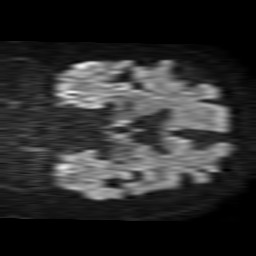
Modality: TRACE
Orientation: coronal
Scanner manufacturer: philips
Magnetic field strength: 1.5 T
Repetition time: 3.664 s
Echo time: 0.09092 s